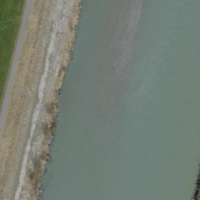
EUNIS habitat code: 15
Species observed at this site:
Lithospermum officinale
Hieracium lachenalii
Orchis militaris
Gymnadenia conopsea
Salvia pratensis